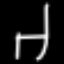
Label: chair